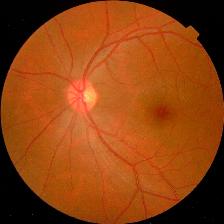
Diabetic retinopathy grade: No DR